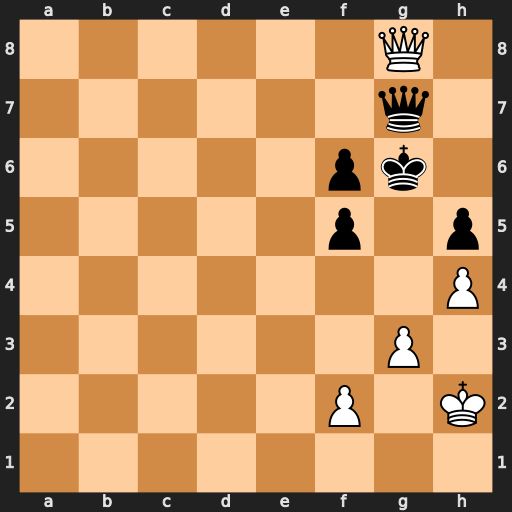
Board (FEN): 6Q1/6q1/5pk1/5p1p/7P/6P1/5P1K/8
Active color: w
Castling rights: -
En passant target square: -
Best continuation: Qxg7+ Kxg7 Kg2 f4 Kf3 fxg3 Kxg3